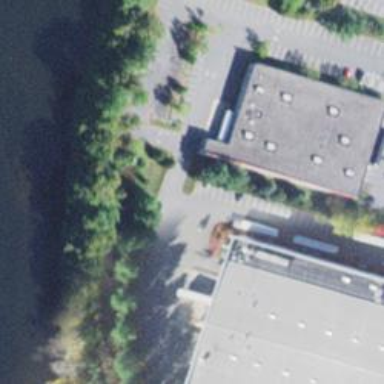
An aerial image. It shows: Retail building.